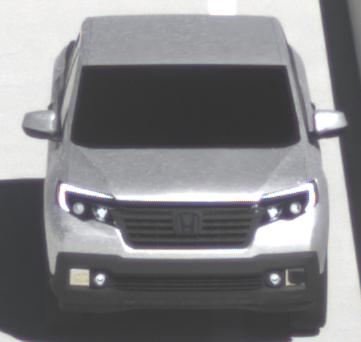
Make: Honda
Model: Ridgeline
Detailed model: Gen. 2
Model produced from: 2016
Model produced until: 2020
Doors: 4
Color: white
Road condition: dry road
Daytime: midday
Contrast: high contrast